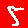
Digit: 5